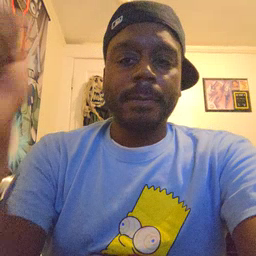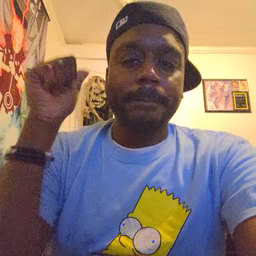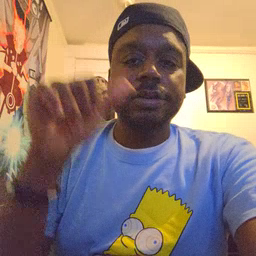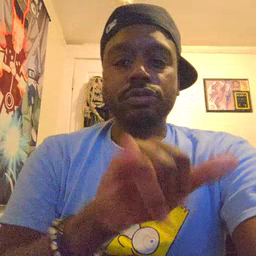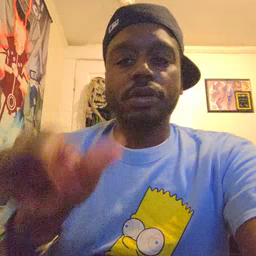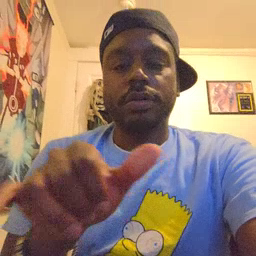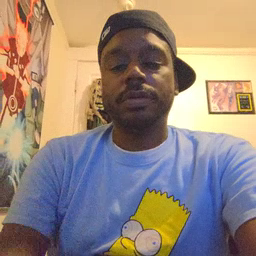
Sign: backyard